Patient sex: F
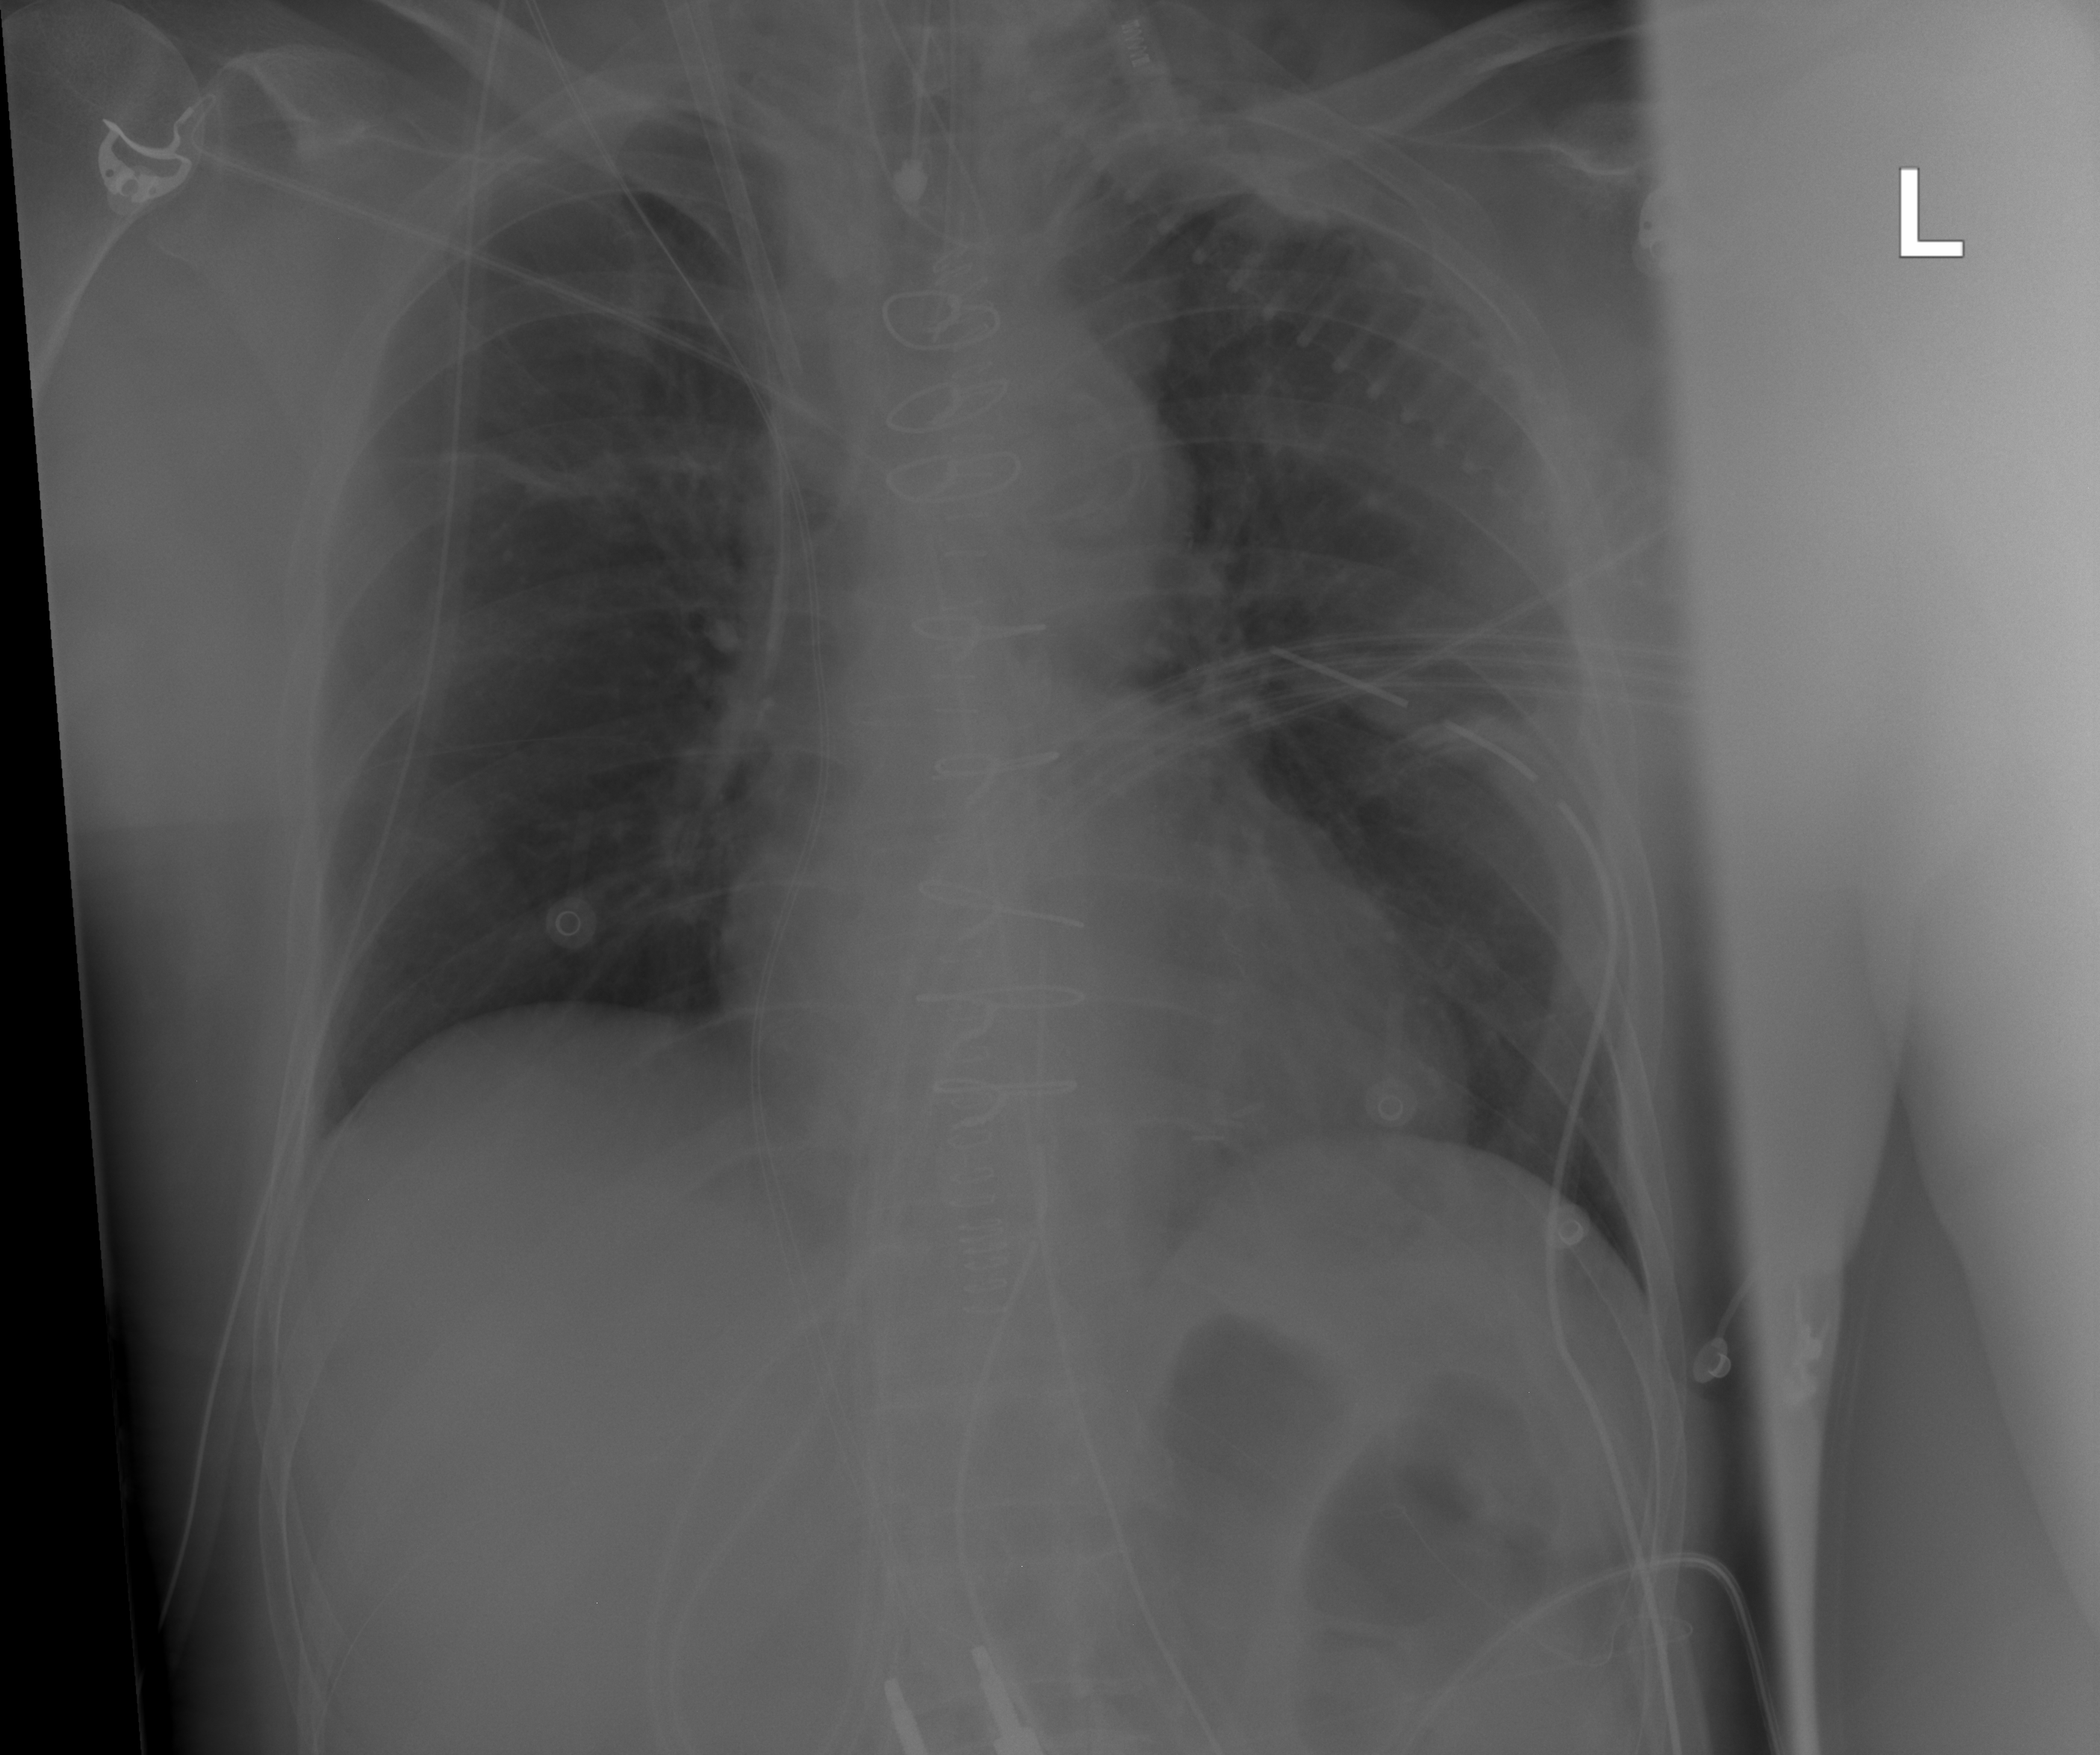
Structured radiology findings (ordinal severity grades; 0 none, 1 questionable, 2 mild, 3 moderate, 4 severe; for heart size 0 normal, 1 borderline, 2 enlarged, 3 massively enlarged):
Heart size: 0
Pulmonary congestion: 0
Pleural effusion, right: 0
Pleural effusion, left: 0
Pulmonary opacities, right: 0
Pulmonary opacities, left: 0
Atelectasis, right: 2
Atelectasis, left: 0